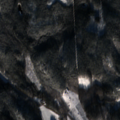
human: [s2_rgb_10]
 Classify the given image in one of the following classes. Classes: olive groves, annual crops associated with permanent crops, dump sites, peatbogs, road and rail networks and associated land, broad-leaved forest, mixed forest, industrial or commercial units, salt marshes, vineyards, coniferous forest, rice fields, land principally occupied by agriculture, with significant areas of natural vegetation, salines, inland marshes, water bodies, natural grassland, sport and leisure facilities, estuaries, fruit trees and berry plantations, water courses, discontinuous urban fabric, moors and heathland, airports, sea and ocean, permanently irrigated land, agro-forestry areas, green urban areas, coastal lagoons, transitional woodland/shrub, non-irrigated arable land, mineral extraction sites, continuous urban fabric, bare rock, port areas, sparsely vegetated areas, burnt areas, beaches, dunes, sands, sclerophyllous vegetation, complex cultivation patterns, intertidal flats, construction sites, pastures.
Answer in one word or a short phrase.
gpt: non-irrigated arable land, coniferous forest, mixed forest